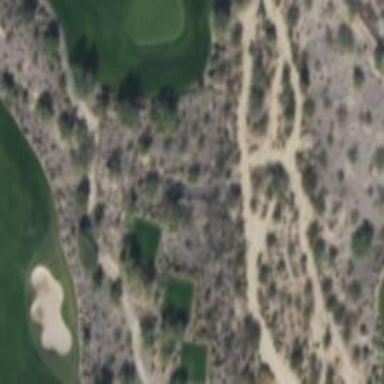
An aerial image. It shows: Golf tee on grassy land.